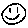
Label: smiley face